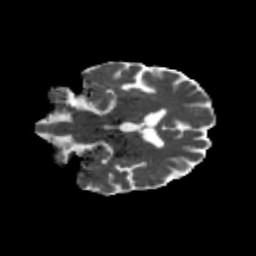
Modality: MD
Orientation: coronal
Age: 68
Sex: male
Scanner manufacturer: siemens
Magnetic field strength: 3 T
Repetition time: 4.71 s
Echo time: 0.0906 s